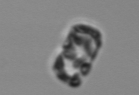
Label: Guinardia_striata